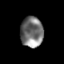
Tissue: skin
Cell type: Epithelial cells
Senescence score: 0.2744
Nuclear area (px): 676
Mean DAPI intensity: 116.82